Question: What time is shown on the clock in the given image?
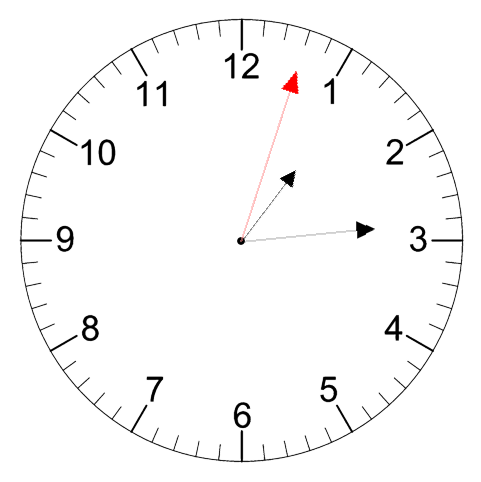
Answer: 01:14:03